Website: crate-barrel
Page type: delivery-shipping
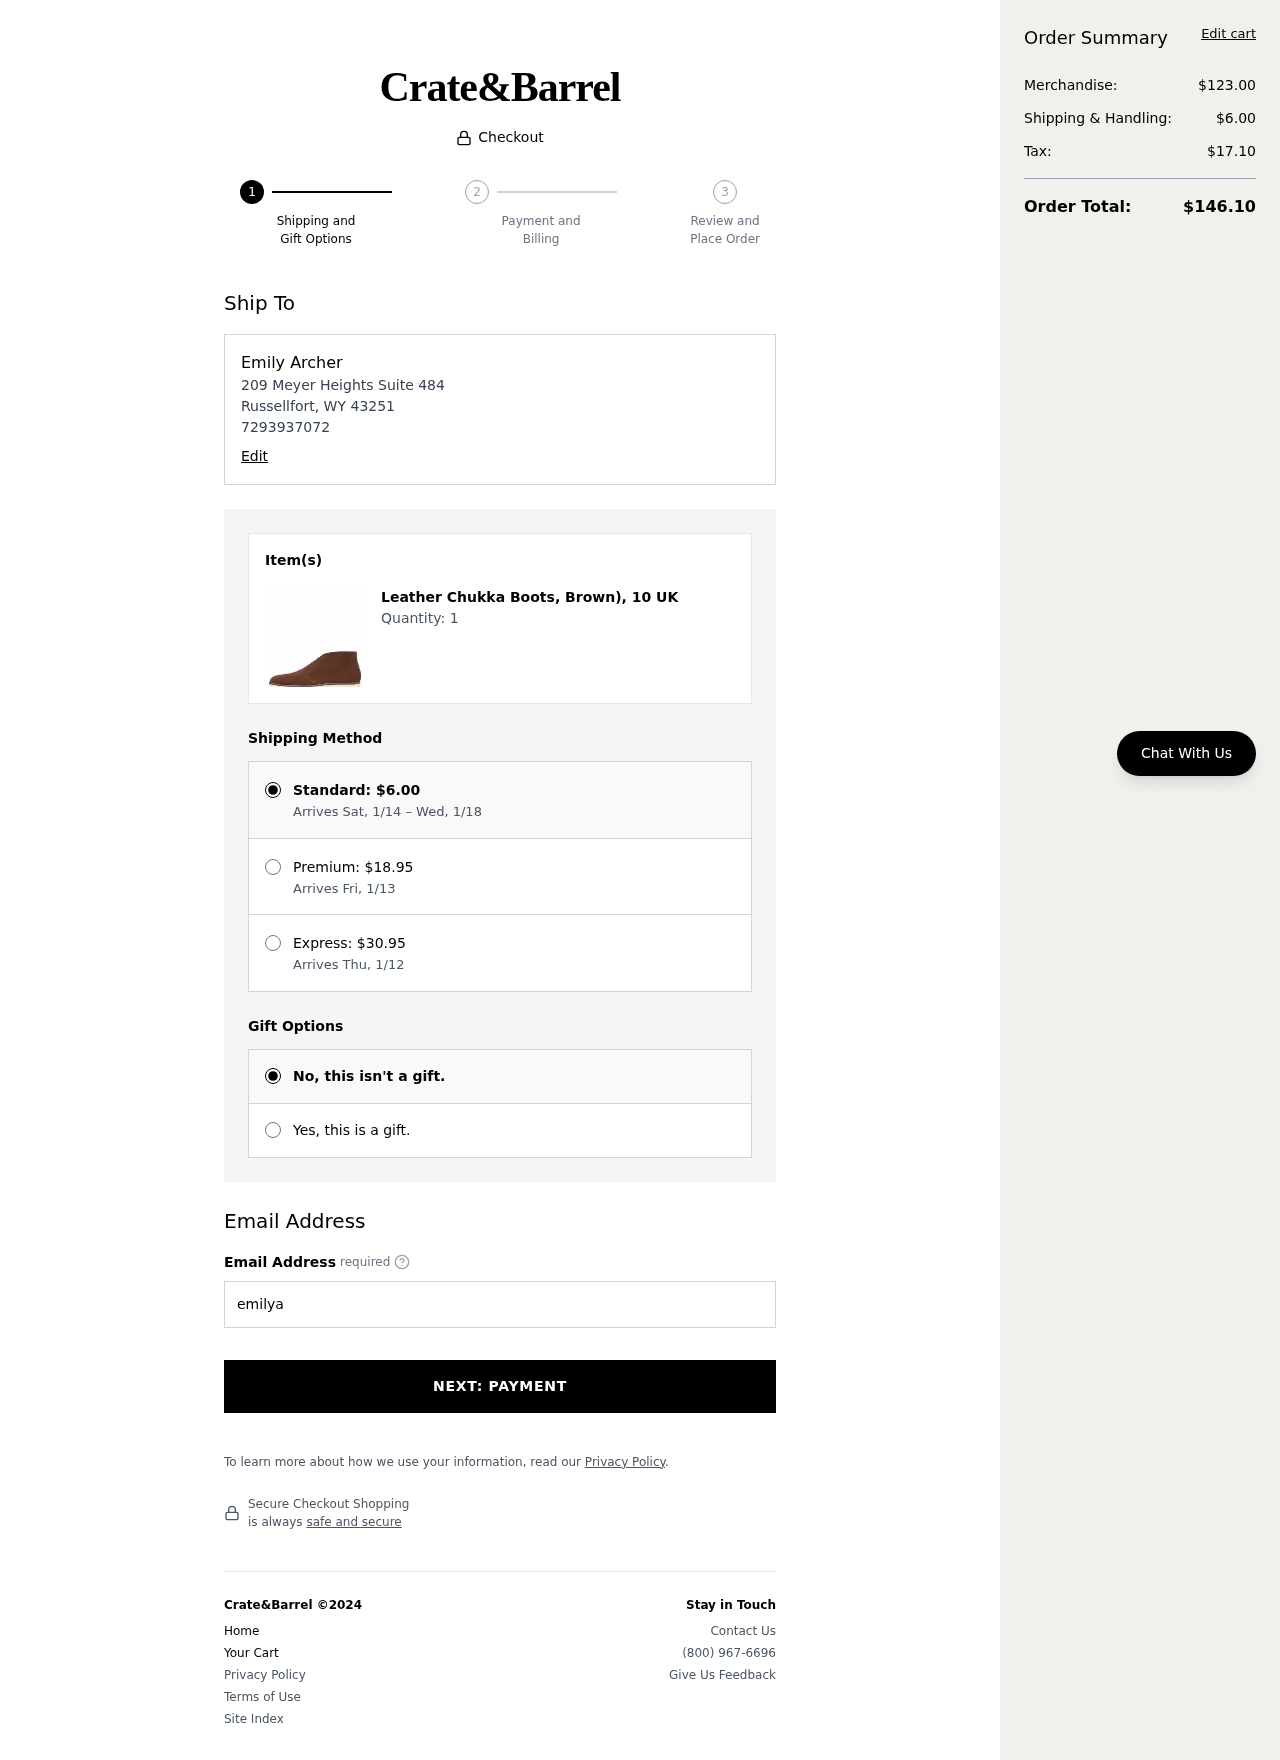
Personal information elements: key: PII_EMAIL
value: emilyarcher@gmail.com
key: PII_FULLNAME
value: Emily Archer
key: PII_PHONE
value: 7293937072
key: PII_STREET
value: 209 Meyer Heights Suite 484
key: PII_CITY_STATE_ZIP
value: Russellfort, WY 43251
Product elements: key: PRODUCT1_NAME
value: Leather Chukka Boots, Brown), 10 UK
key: PRODUCT1_QUANTITY
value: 1
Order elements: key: ORDER_SHIPPING_COST
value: $6.00
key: ORDER_SHIPPING_DATE
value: Arrives Sat, 1/14 – Wed, 1/18
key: ORDER_PREMIUM_SHIPPING
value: $18.95
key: ORDER_PREMIUM_DATE
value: Arrives Fri, 1/13
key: ORDER_EXPRESS_SHIPPING
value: $30.95
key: ORDER_EXPRESS_DATE
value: Arrives Thu, 1/12
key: ORDER_SUBTOTAL
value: $123.00
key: ORDER_TAX
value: $17.10
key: ORDER_TOTAL
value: $146.10